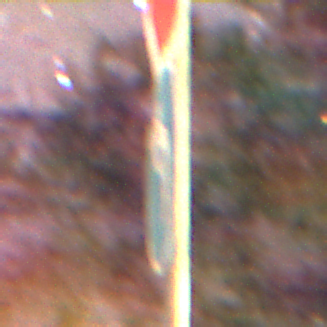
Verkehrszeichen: VorgeschriebeneFahrtrichtungLinks
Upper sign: Stop
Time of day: Night
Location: Outdoor (Suburban)
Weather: Clear
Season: NotSpecified
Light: Artificial